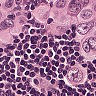
Metastatic tissue present: yes